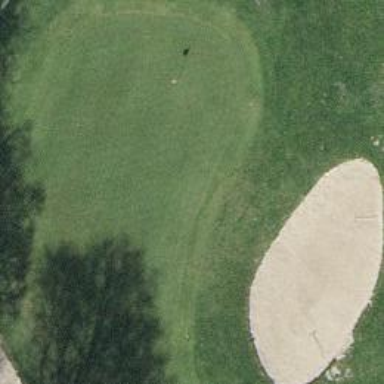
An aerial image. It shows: Golf hole.